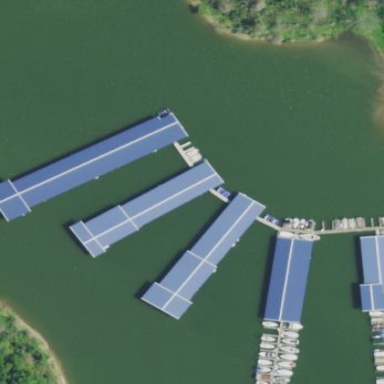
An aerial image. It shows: Boat storage facility located in roofed building.